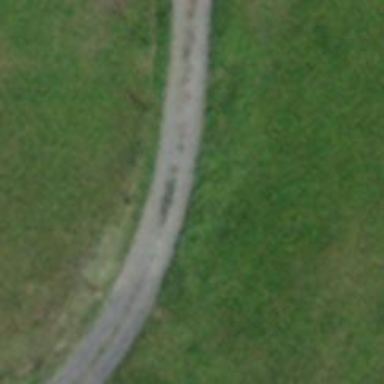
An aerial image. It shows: Dirt track road with grade2 tracktype.